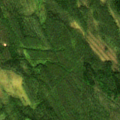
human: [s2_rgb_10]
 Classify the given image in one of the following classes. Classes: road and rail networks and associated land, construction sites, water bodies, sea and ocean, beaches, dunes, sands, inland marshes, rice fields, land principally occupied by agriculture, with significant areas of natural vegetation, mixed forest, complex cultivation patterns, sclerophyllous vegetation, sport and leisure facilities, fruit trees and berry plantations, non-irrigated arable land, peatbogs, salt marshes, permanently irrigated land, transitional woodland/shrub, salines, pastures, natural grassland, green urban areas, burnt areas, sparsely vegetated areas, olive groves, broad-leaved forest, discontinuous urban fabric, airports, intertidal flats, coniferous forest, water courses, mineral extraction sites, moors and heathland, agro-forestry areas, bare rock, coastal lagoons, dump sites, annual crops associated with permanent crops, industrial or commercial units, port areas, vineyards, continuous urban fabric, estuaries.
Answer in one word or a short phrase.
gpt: coniferous forest, mixed forest, transitional woodland/shrub